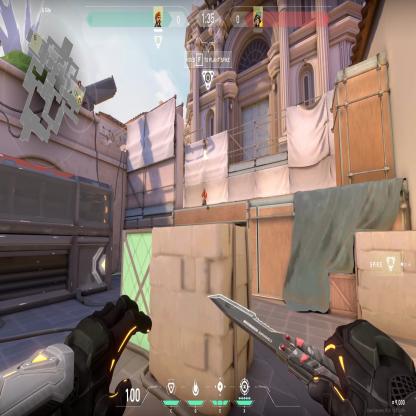
Label: enemy